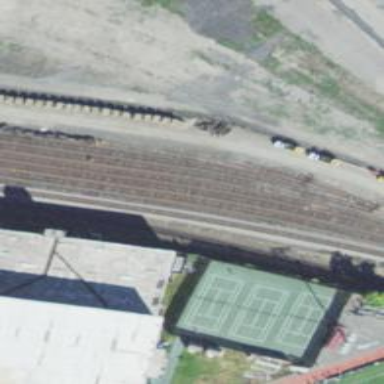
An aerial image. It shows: Abandoned railway yard.